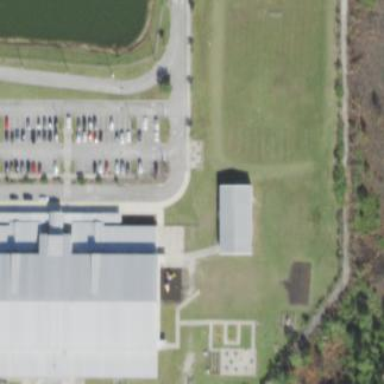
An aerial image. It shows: Hurricane emergency shelter.